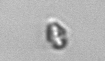
Label: Heterocapsa_rotundata